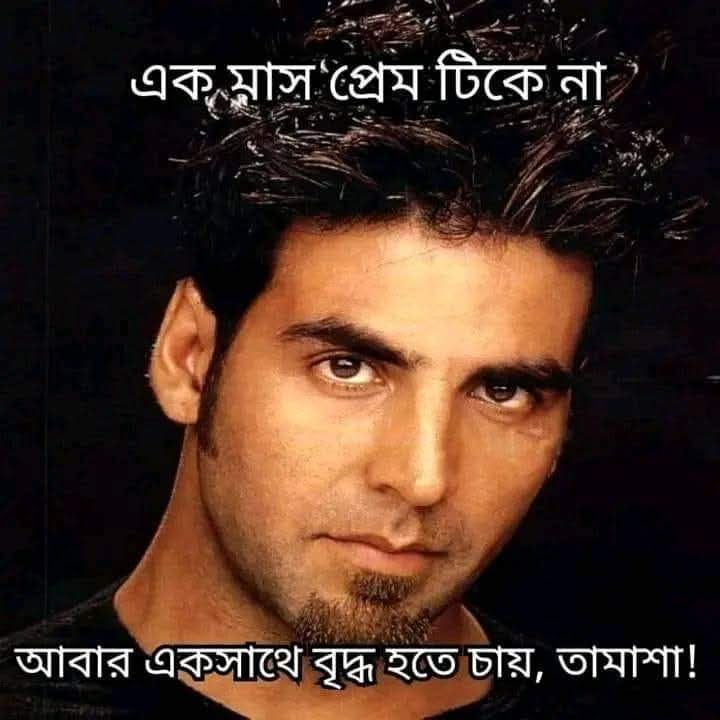
Text: এক মাস প্রেম টিকে না
আবার একসাথে বৃদ্ধ হতে চায়, তামাশা!
Label: Non Hate